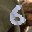
Label: 6